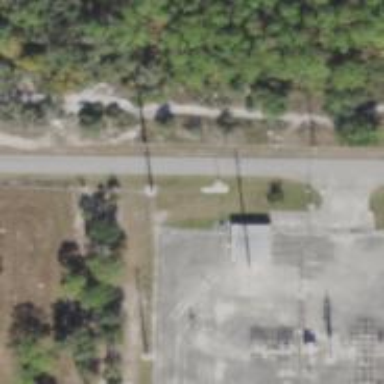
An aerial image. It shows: Power pole.